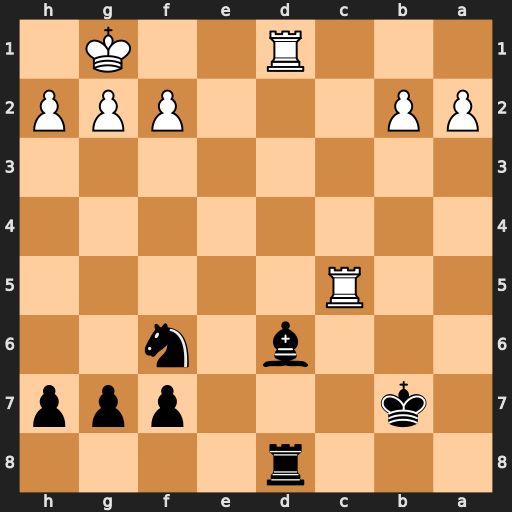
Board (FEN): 3r4/1k3ppp/3b1n2/2R5/8/8/PP3PPP/3R2K1
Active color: b
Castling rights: -
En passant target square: -
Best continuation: Bxh2+ Kxh2 Rxd1